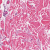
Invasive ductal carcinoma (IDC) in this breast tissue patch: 0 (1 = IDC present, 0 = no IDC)